Question: i'm using this layout xml to show both my activity and the admob:
first i thought it will shift the upper layout when the admob is available, but it is not...
do you guys have any idea?
'''
<LinearLayout xmlns:android="http://schemas.android.com/apk/res/android"
android:orientation="vertical"
android:layout_width="fill_parent"
android:layout_height="fill_parent"
android:background="@drawable/wonder"
>
<TextView
android:layout_width="fill_parent"
android:layout_height="wrap_content"
android:text="@string/hello"
android:textColor="#000"
/>
<ListView
android:id="@+id/auto"
android:layout_width="fill_parent"
android:layout_height="wrap_content"
android:headerDividersEnabled="false"
android:footerDividersEnabled="false"/>
<LinearLayout
xmlns:myapp="http://schemas.android.com/apk/res/com.anim.list"
android:layout_width="fill_parent"
android:layout_height="wrap_content">
<com.admob.android.ads.AdView android:id="@+id/ad"
android:layout_width="fill_parent"
android:layout_height="wrap_content"
myapp:backgroundColor="#000000"
myapp:primaryTextColor="#FFFFFF"
myapp:secondaryTextColor="#CCCCCC" />
</LinearLayout>
</LinearLayout>
'''
Update: here's my RelativeLayout
'''
<?xml version="1.0" encoding="utf-8"?>
<RelativeLayout xmlns:android="http://schemas.android.com/apk/res/android"
xmlns:myapp="http://schemas.android.com/apk/res/com.anim.list"
android:id="@+id/master"
android:layout_width="fill_parent"
android:layout_height="fill_parent"
android:background="@drawable/wonder"
>
<TextView
android:id="@+id/inf"
android:layout_alignParentTop="true"
android:layout_width="fill_parent"
android:layout_height="wrap_content"
android:text="@string/hello"
android:textColor="#000"
/>
<ListView
android:id="@+id/auto"
android:layout_above="@+id/ad"
android:layout_below="@+id/inf"
android:layout_width="fill_parent"
android:layout_height="wrap_content"
android:headerDividersEnabled="false"
android:footerDividersEnabled="false"/>
<com.admob.android.ads.AdView
android:id="@+id/ad"
android:layout_width="fill_parent"
android:layout_height="wrap_content"
myapp:backgroundColor="#000000"
myapp:primaryTextColor="#FFFFFF"
myapp:secondaryTextColor="#CCCCCC"
android:layout_alignParentBottom="true"
/>
</RelativeLayout>
'''

Sorry buddies, I use this layout to solve my problem
'''
<RelativeLayout xmlns:android="http://schemas.android.com/apk/res/android"
android:layout_width="fill_parent"
android:layout_height="fill_parent"
android:orientation="vertical"
android:background="@drawable/wonder">
<LinearLayout android:layout_width="fill_parent"
android:id="@+id/home_layout"
android:orientation="vertical"
android:layout_above="@+id/ad_layout"
android:layout_height="wrap_content">
<!-- Put all your application views here, such as buttons, textviews, edittexts and so on -->
<TextView
android:id="@+id/inf"
android:layout_width="fill_parent"
android:layout_height="wrap_content"
android:text="@string/hello"
android:textColor="#000"
/>
<ListView
android:id="@+id/auto"
android:layout_width="fill_parent"
android:layout_height="wrap_content"
android:headerDividersEnabled="false"
android:footerDividersEnabled="false"
/>
</LinearLayout>
<LinearLayout android:layout_width="fill_parent"
android:id="@+id/ad_layout"
android:layout_height="wrap_content"
android:gravity="bottom"
android:layout_alignParentBottom="true">
<com.google.ads.AdView
xmlns:ads="http://schemas.android.com/apk/res/com.anim.list"
android:id="@+id/adView"
android:layout_width="fill_parent"
android:layout_height="wrap_content"
ads:adSize="BANNER"
ads:adUnitId="a14db7f475a6f8d"
/>
</LinearLayout>
</RelativeLayout>
'''
Now, I got it works! thanks!
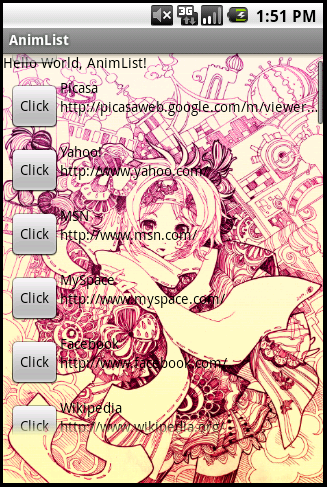
Answer: Remove your adview from xml instead change it to linearlayout
'''
<LinearLayout
android:layout_below="@+id/TextView01"
android:orientation="vertical"
android:layout_width="fill_parent"
android:id="@+id/layout_ad" android:layout_height="wrap_content"/>
'''
and in your code
'''
LinearLayout layout = (LinearLayout) findViewById(R.id.layout_ad);
AdWhirlLayout adWhirlLayout = new AdWhirlLayout(this, "your key");
Display d = this.getWindowManager().getDefaultDisplay();
RelativeLayout.LayoutParams adWhirlLayoutParams = new RelativeLayout.LayoutParams(d.getWidth(), 52);
layout.addView(adWhirlLayout, adWhirlLayoutParams);
'''
This is how I implemented in my app